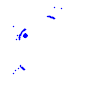
Particle: pion